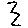
Label: zigzag